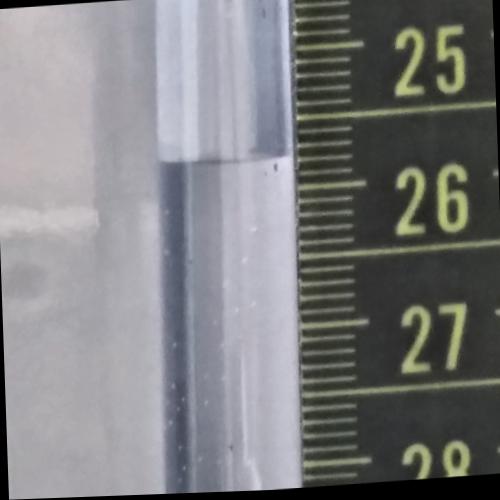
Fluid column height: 25.8 cm